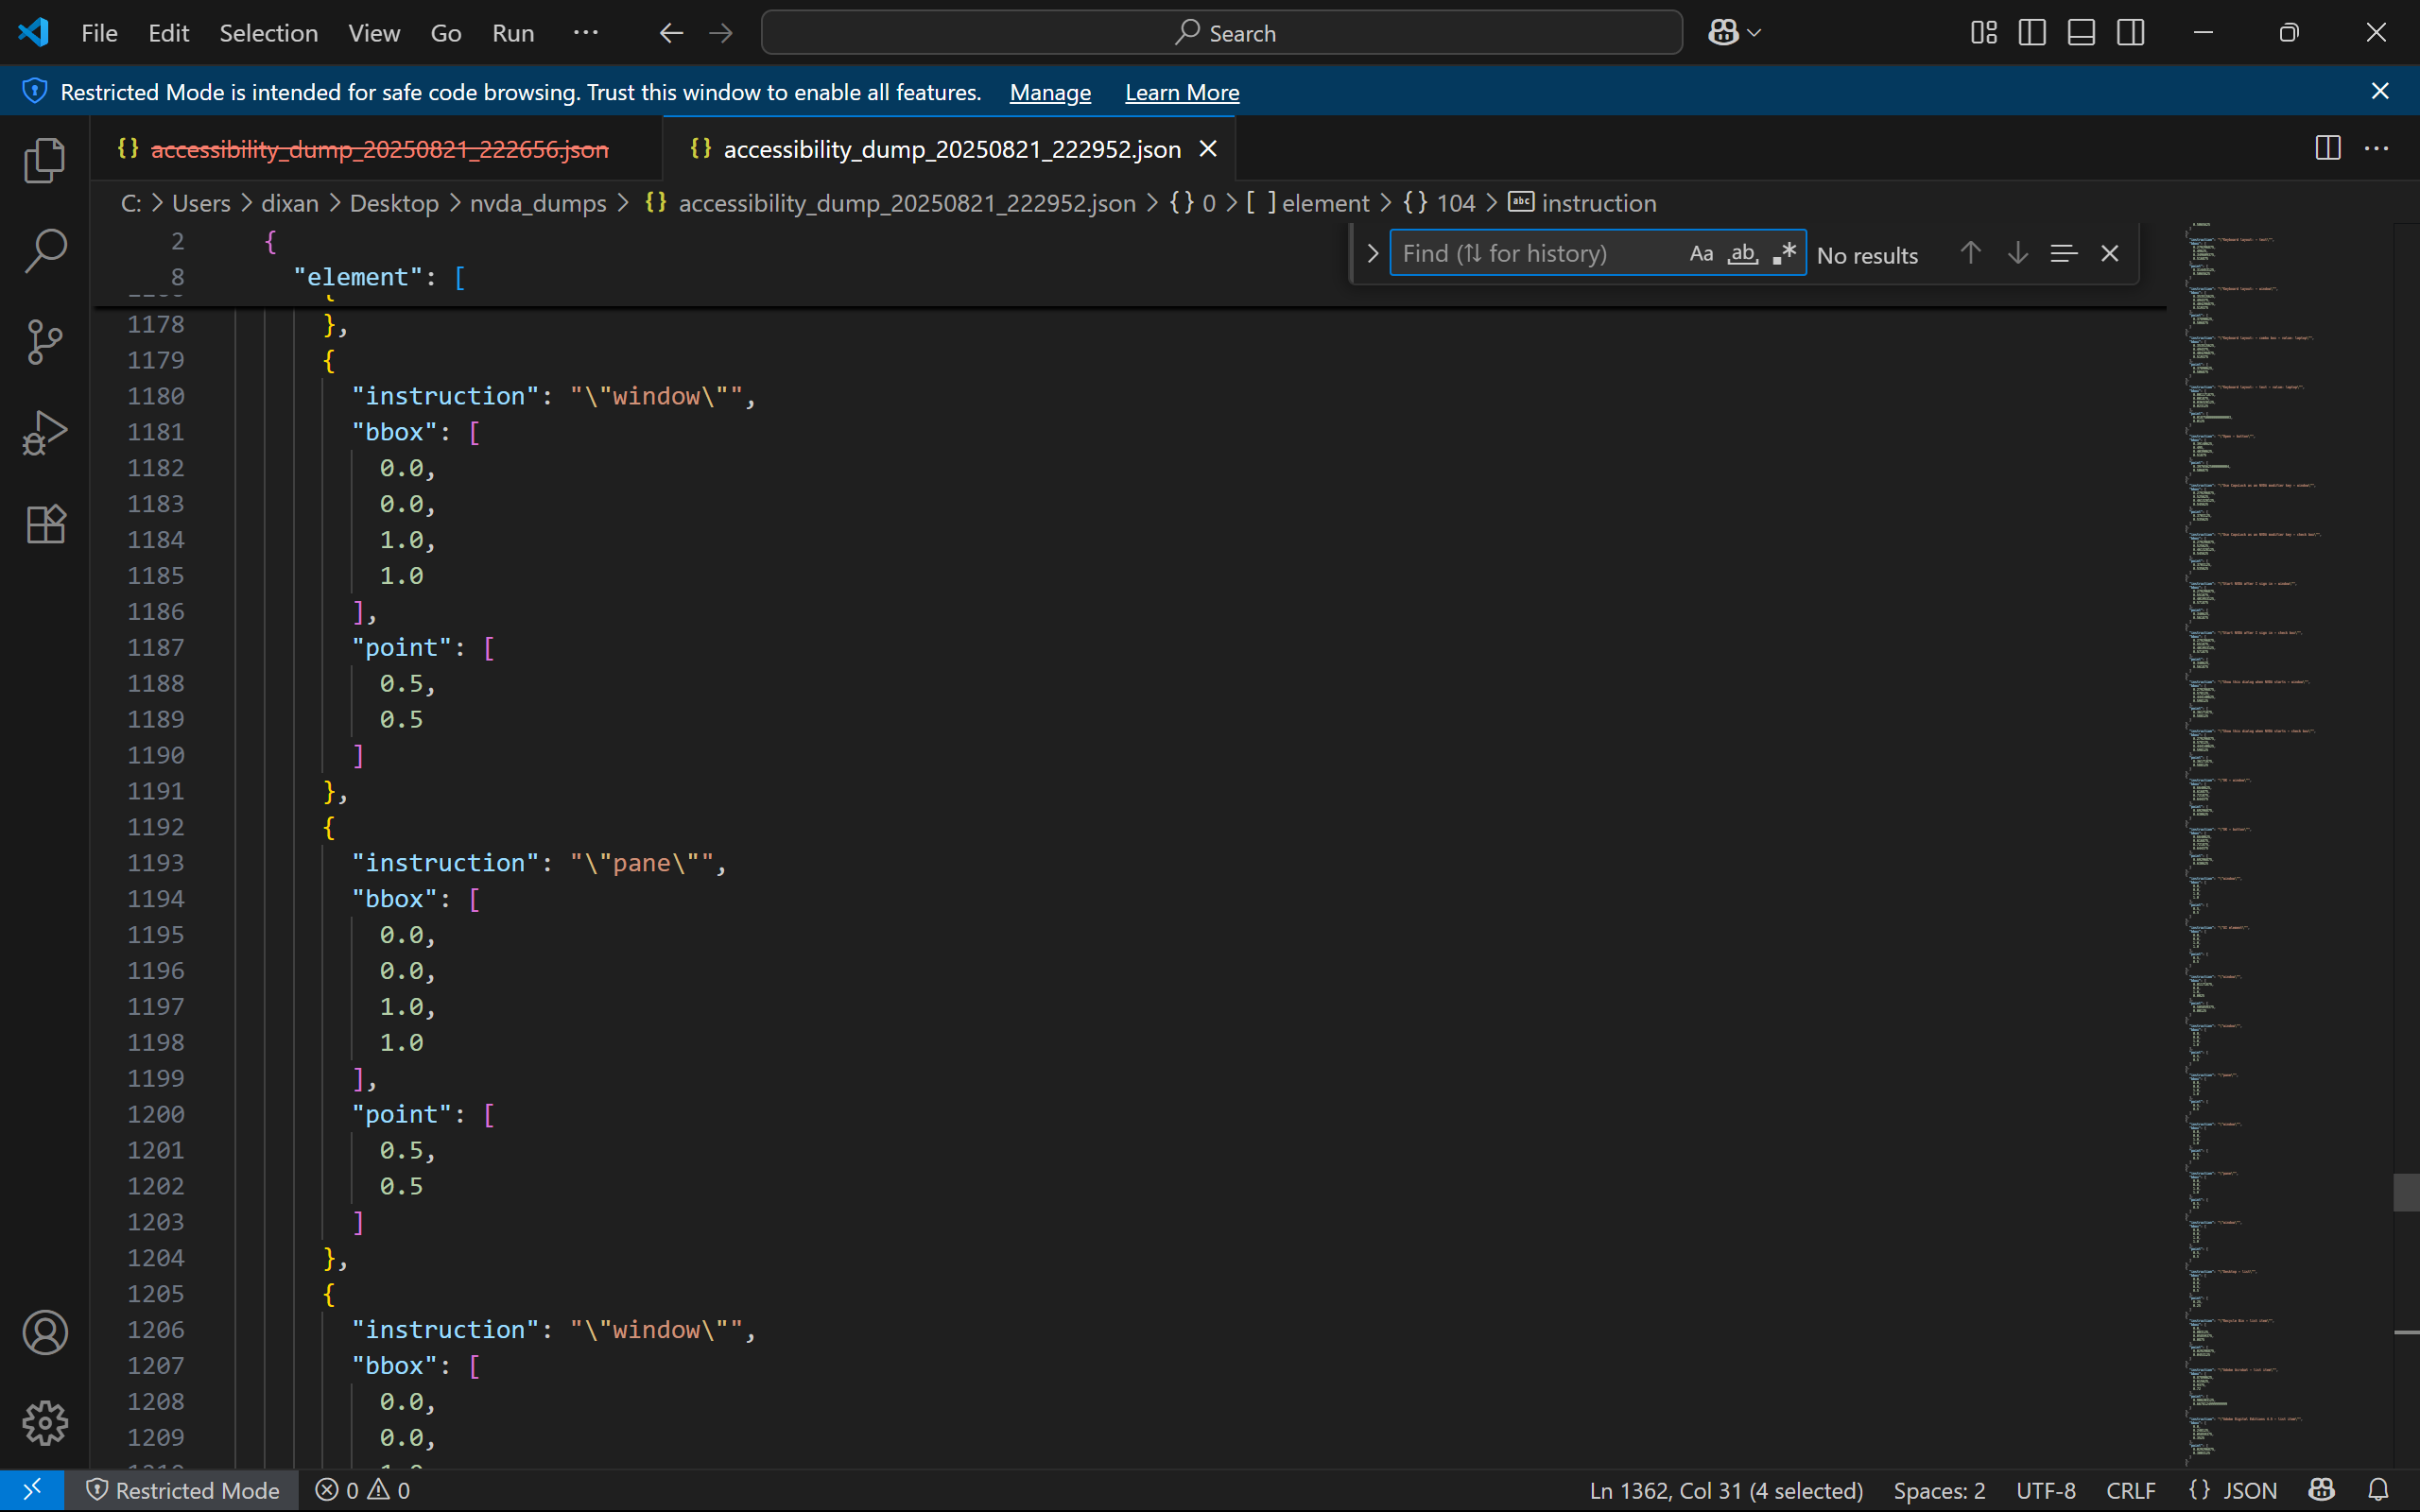
UI elements on screen:
"Desktop - window"
"Settings - window"
"System - menu bar - Contains commands to manipulate the window"
"System - menu item"
"title bar - value: Settings"
"Minimise - button - Moves the window out of the way"
"Maximise - button - Makes the window full screen"
"Close - button - Closes the window"
"Untitled document - Google Docs - window"
"System - menu bar - Contains commands to manipulate the window"
"System - menu item"
"title bar - value: Untitled document - Google Docs"
"Minimise - button - Moves the window out of the way"
"Maximise - button - Makes the window full screen"
"Close - button - Closes the window"
"Tom Holland and Gordon Ramsay Bond Over A Spicy Fried Chicken Sandwich - YouTube - window"
"System - menu bar - Contains commands to manipulate the window"
"System - menu item"
"title bar"
"Minimise - button - Moves the window out of the way"
"Maximise - button - Makes the window full screen"
"Close - button - Closes the window"
"Amazon.co.uk: Low Prices in Electronics, Books, Sports Equipment & more - window"
"System - menu bar - Contains commands to manipulate the window"
"System - menu item"
"title bar"
"Minimise - button - Moves the window out of the way"
"Maximise - button - Makes the window full screen"
"Close - button - Closes the window"
"Home - BBC News - window"
"System - menu bar - Contains commands to manipulate the window"
"System - menu item"
"title bar - value: Home - BBC News"
"Minimise - button - Moves the window out of the way"
"Maximise - button - Makes the window full screen"
"Close - button - Closes the window"
"window"
"Taskbar - pane"
"pane"
"Running applications - pane"
"accessibility_dump_20250821_222952.json - Visual Studio Code - pane"
"pane"
"Minimize - button"
"Maximize - button"
"Restore - button"
"Close - button"
"pane"
"accessibility_dump_20250821_222952.json - Visual Studio Code - document"
"section"
"pane"
"window"
"UI element"
"window"
"UI element"
"Welcome to NVDA - window"
"title bar - value: Welcome to NVDA"
"Close - button - Closes the window"
"Welcome to NVDA - dialog - Welcome to NVDA!
Most commands for controlling NVDA require you to hol..."
"Welcome to NVDA! - window"
"Welcome to NVDA! - text"
"Most commands for controlling NVDA require you to hold down the NVDA key while pressing other key..."
"Options - window"
"Options - grouping"
"Keyboard layout: - window"
"Keyboard layout: - text"
"Keyboard layout: - window"
"Keyboard layout: - combo box - value: laptop"
"Keyboard layout: - text - value: laptop"
"Open - button"
"Use CapsLock as an NVDA modifier key - window"
"Use CapsLock as an NVDA modifier key - check box"
"Start NVDA after I sign in - window"
"Start NVDA after I sign in - check box"
"Show this dialog when NVDA starts - window"
"Show this dialog when NVDA starts - check box"
"OK - window"
"OK - button"
"Windows Input Experience - window"
"Spotify – Liked Songs - document"
"section"
"Program Manager - window"
"Program Manager - pane"
"window"
"pane"
"Desktop - window"
"Desktop - list"
"Recycle Bin - list item"
"Adobe Acrobat - list item"
"Adobe Digital Editions 4.5 - list item"
"Attack SharkX3Mouse - list item"
"Audacity - list item"
"Edit - list item"
"HP Support Assistant - list item"
"Imaging Edge Desktop - list item"
"NVDA - list item"
"Remote - list item"
"Riot Client - list item"
"Ryzen Controller - list item"
"Steam - list item"
"VALORANT - list item"
"Viewer - list item"
"AddonTemplate-master - list item"
"nvda_dumps - list item"
"Screenshots - list item"
"treetojson - list item"
"Tree2JSON.nvda-addon - list item"
"treetojson.zip - list item"